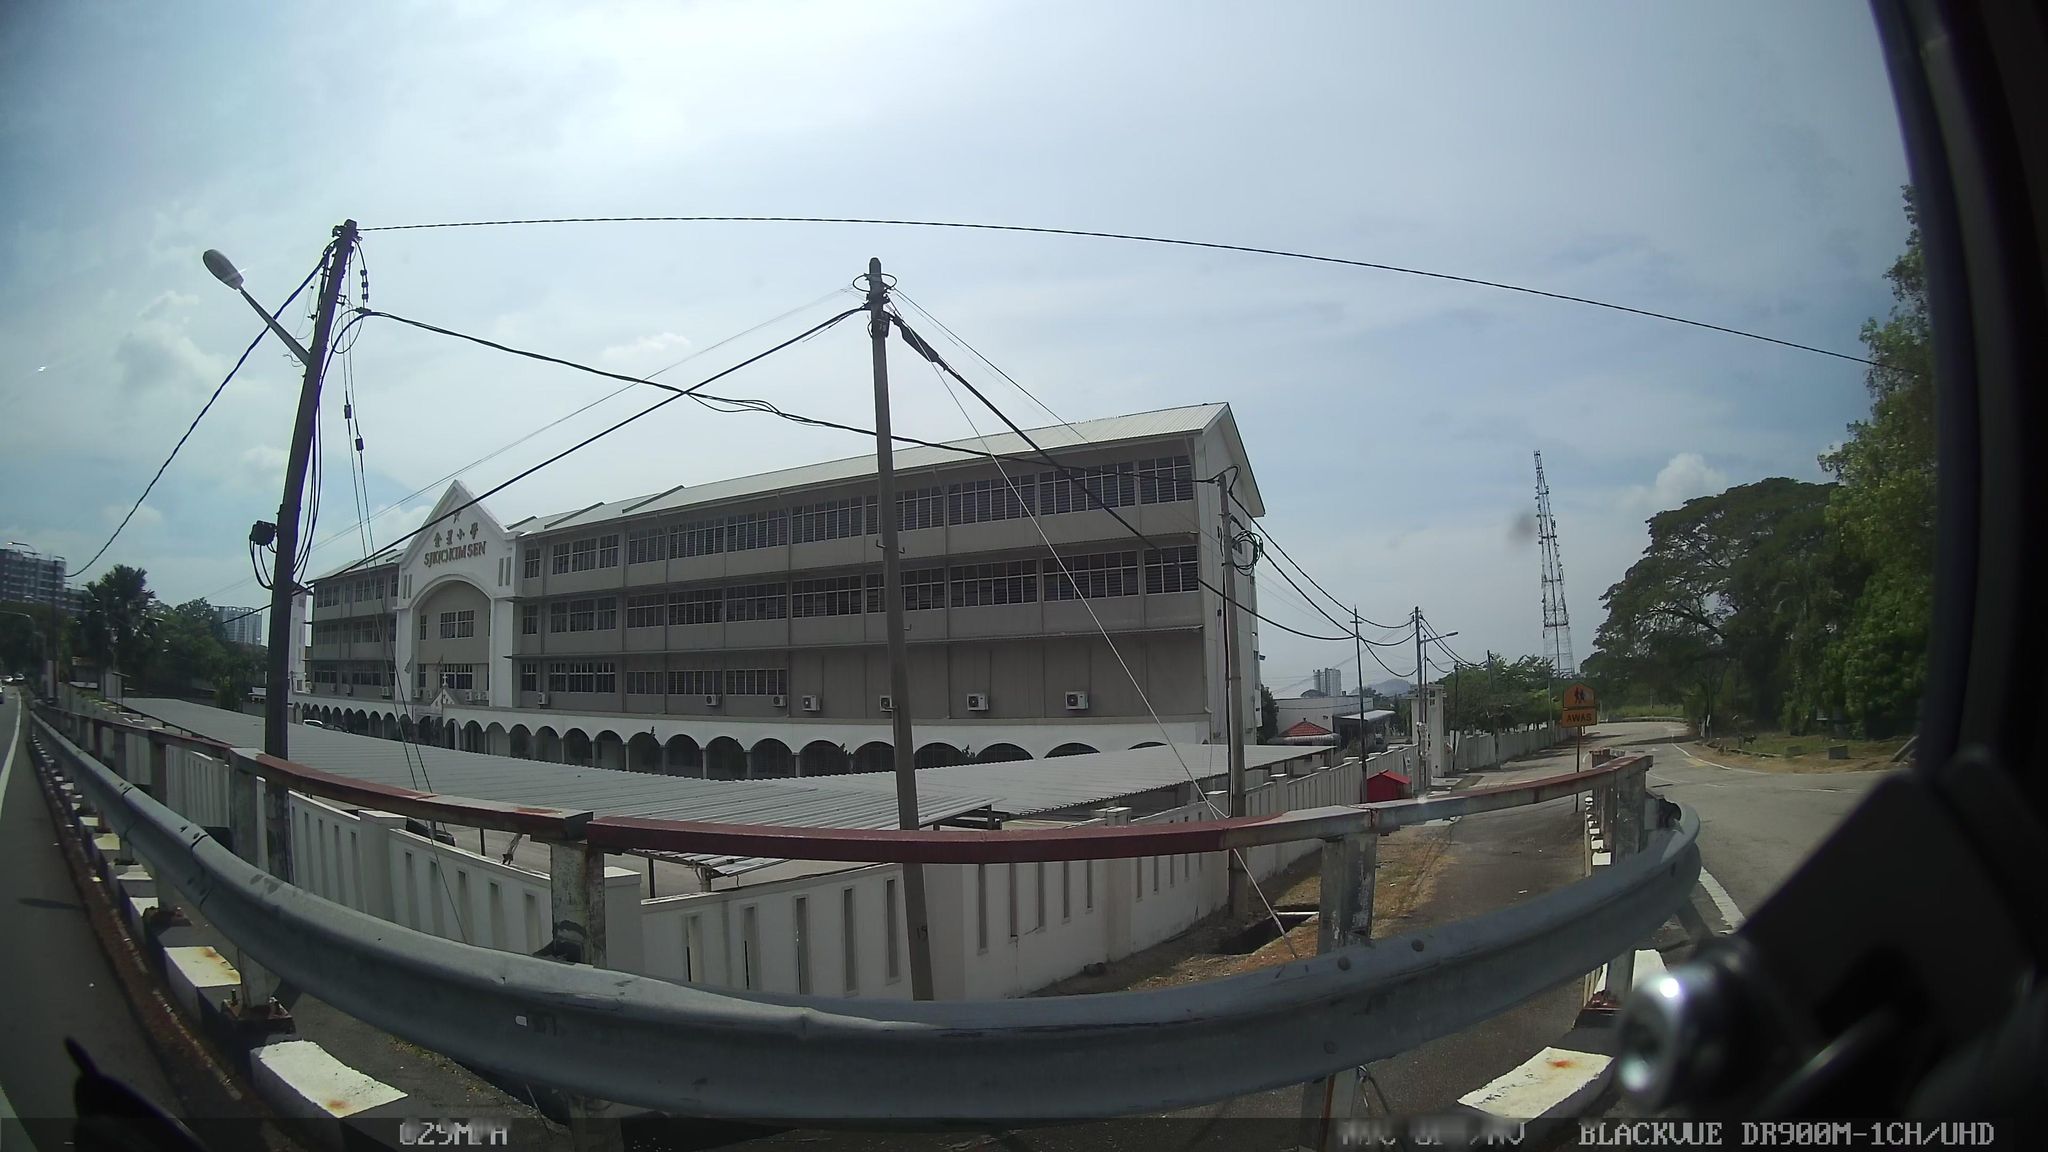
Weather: clear
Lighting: day
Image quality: good
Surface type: driving surface
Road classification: footway
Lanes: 2
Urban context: urban centre
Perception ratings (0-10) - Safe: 0.87, Lively: 1.87, Beautiful: 1.13, Boring: 8.32, Depressing: 3.94, Wealthy: 2.29